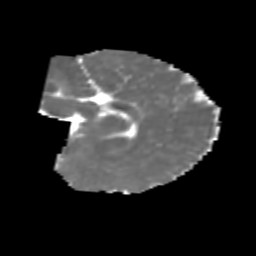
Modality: MD
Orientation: sagittal
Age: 6
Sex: male
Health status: healthy